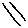
Label: line